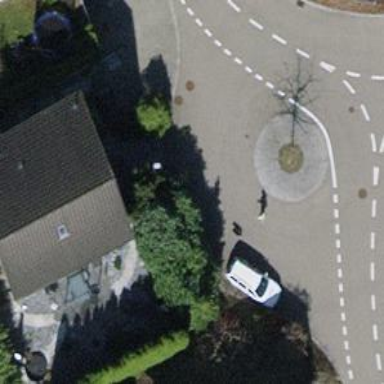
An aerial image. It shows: Post box is visible.